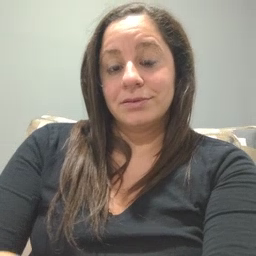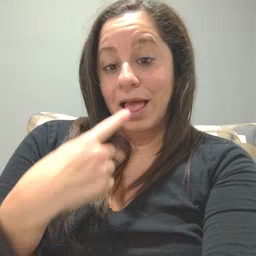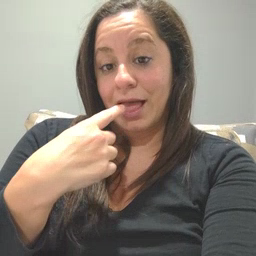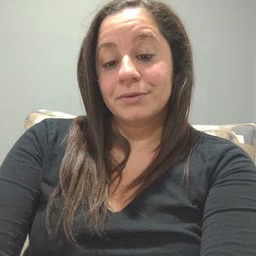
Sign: tongue